Interaction volume radius: 10 \u00c5
Interaction volume height: 25 \u00c5
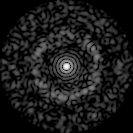
Disorder parameter: 0.8334